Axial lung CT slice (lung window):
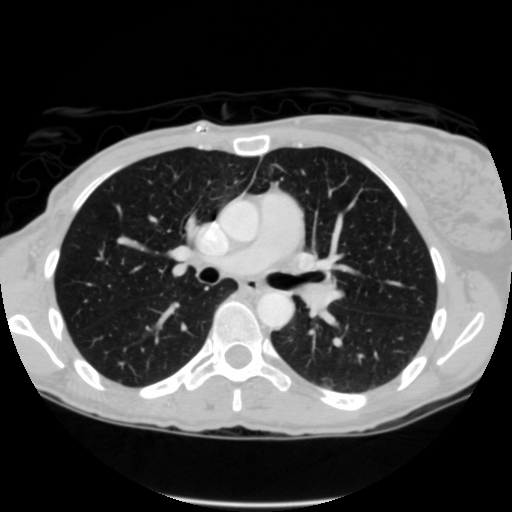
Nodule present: no